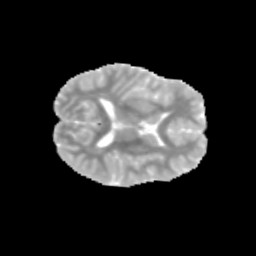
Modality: MD
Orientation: axial
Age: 9
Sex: male
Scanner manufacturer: siemens
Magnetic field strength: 3 T
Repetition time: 3.8 s
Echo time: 0.07 s